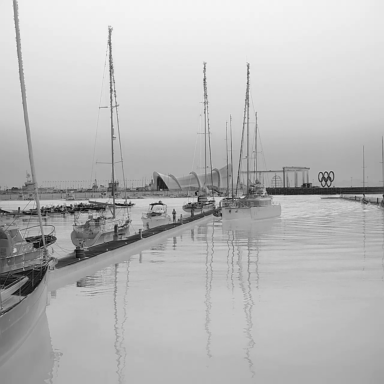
There are six sailboats in the infrared image.